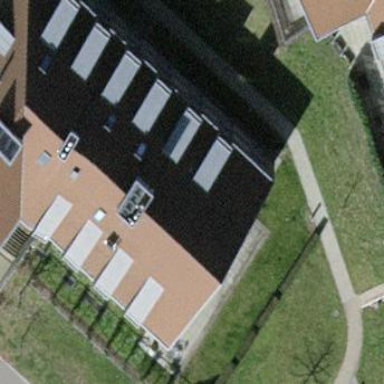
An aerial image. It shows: View of roof of building.